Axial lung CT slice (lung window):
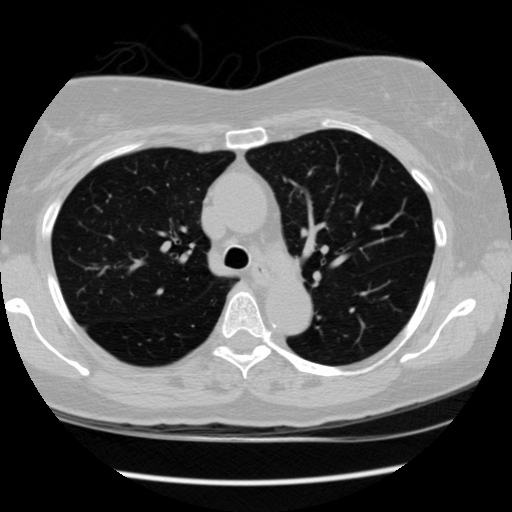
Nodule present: no